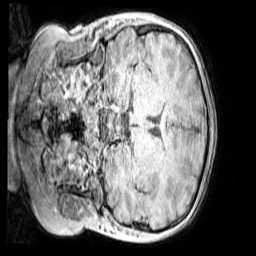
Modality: MP2RAGE
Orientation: coronal
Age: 9
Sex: male
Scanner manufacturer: siemens
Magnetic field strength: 3 T
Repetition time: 4 s
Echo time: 0.00299 s